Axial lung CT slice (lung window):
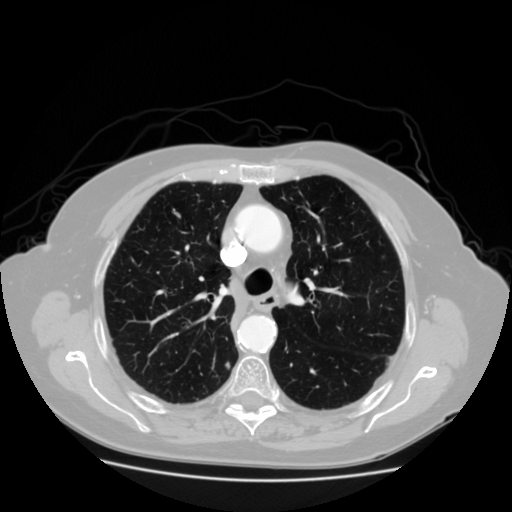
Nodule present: yes
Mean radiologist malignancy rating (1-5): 3